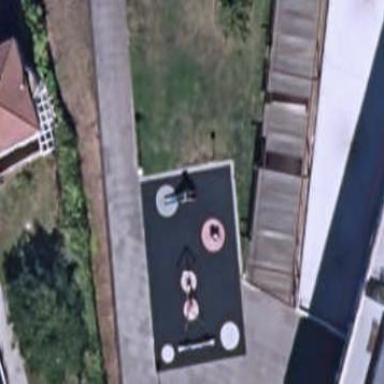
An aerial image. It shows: Playground area for leisure activities on the land.